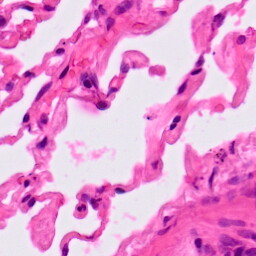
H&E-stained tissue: Lung